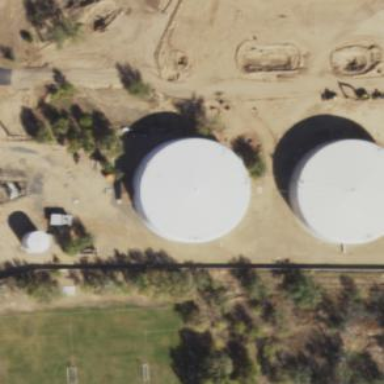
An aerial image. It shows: Storage tank that is man-made.